Question: I'm stuck and have no idea how to achieve following task. I searched the web, but have found nothing similar.
This is a text effect I want to achieve:

As you can see it has multiple colours (brown through the middle and white at the edges.)
Is it possible to achieve something like this entirely in css and html (if it is please point me at right direction) or is it only achievable by using graphics?
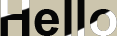
Answer: <URL>
this appears to only have webkit support at this time (FF/IE has no 'text-fill-color' property)
'''
h1{
font-size:40px;
font-weight:bold;
font-family:Helvetica,Arial,sans-serif;
margin:0;
padding:0;
float:left;
background:-webkit-linear-gradient(-60deg, #ffffff 0%,#ffffff 25%,#000000 25%,#000000 75%,#ffffff 75%,#ffffff 100%);
-webkit-background-clip: text;
-webkit-text-fill-color: transparent;
}
'''
this is based on <URL>